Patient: sex M, age 70
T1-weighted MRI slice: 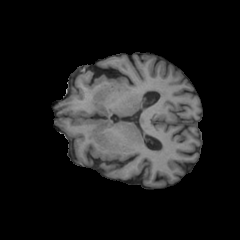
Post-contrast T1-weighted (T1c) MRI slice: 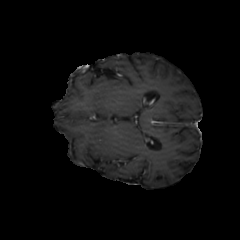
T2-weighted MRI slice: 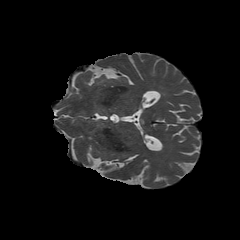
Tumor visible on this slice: no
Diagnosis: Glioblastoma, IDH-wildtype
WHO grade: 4